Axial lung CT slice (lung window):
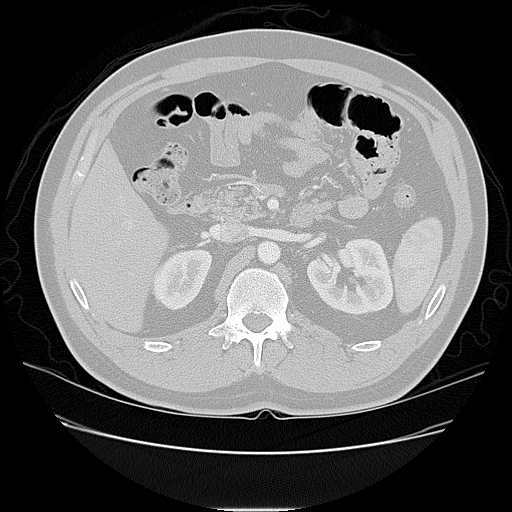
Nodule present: no